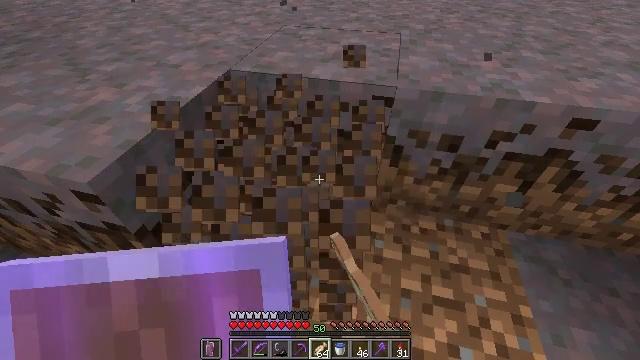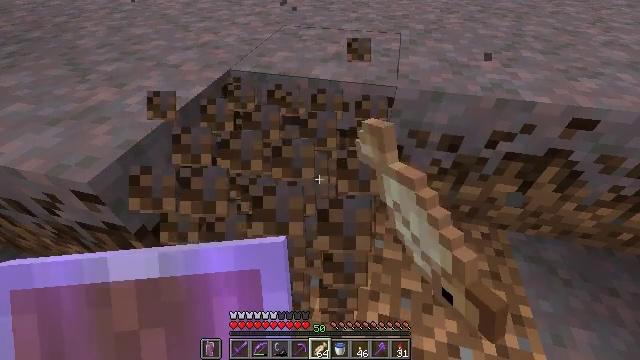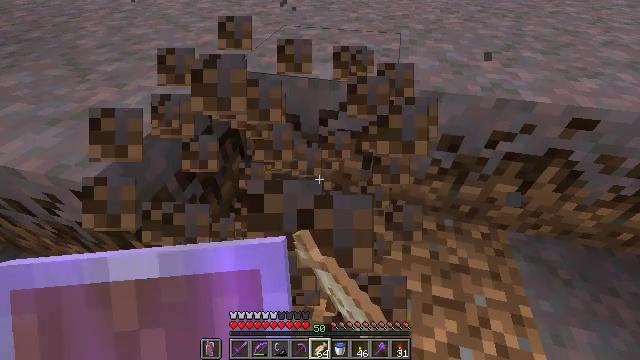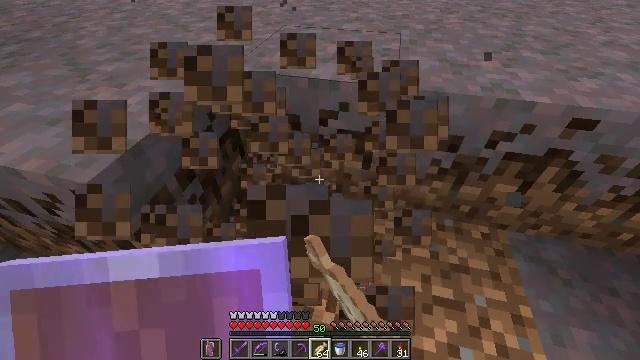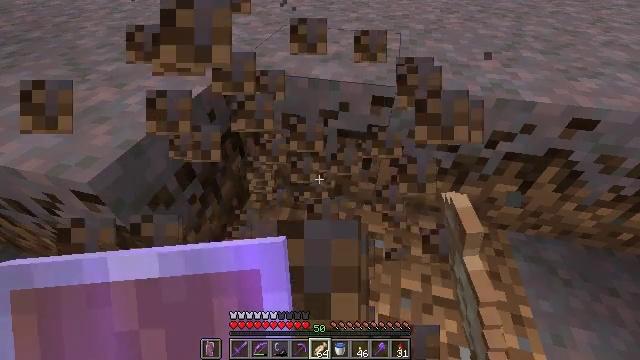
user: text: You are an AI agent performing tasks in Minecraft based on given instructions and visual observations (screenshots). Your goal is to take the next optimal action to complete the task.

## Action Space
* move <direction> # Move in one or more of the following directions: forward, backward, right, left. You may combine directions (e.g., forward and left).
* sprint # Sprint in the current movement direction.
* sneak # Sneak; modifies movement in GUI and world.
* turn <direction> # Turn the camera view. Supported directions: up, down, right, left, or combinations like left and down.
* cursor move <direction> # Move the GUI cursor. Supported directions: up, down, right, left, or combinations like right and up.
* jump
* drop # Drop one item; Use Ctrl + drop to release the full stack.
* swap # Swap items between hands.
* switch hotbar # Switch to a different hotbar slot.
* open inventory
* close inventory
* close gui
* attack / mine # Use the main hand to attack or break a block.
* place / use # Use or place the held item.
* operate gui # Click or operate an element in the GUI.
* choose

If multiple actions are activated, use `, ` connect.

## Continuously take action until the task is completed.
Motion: motion action
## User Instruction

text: Collect mycelium from the ground.
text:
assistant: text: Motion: attack / mine
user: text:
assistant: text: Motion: attack / mine
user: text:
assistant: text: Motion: attack / mine
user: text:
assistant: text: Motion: attack / mine
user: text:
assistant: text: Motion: attack / mine